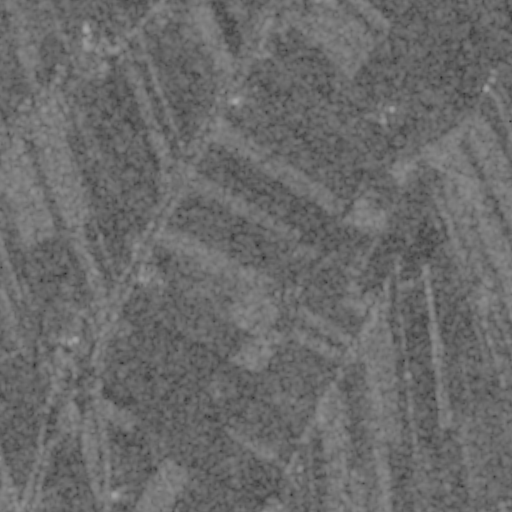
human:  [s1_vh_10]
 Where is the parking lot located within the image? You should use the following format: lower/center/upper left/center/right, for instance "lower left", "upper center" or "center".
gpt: The parking lot is located in the lower left of the image.
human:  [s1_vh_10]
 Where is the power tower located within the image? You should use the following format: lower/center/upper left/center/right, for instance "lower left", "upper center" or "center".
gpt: The power tower is located in the lower left of the image.
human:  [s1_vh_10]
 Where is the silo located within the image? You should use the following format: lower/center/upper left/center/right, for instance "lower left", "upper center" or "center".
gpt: The silo is located in the upper center of the image.
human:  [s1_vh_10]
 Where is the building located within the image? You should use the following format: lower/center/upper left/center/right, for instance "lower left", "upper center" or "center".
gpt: There is no building in the image.

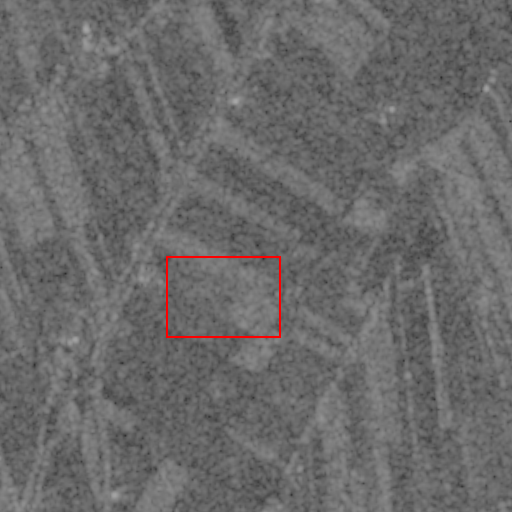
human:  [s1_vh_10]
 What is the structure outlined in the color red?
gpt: The structure outlined in red is a crop field.
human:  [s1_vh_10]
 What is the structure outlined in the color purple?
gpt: There is no purple outline.